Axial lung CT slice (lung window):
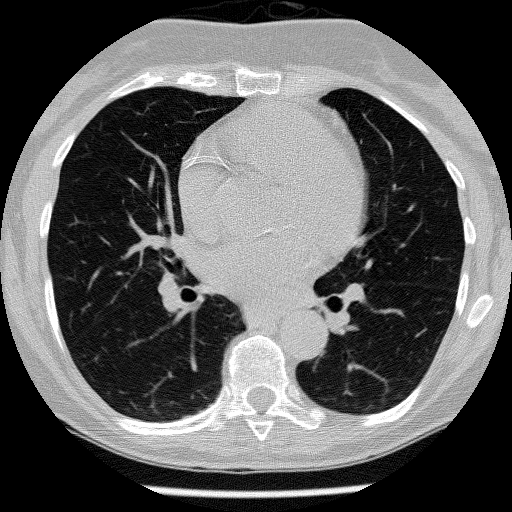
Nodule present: no